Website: ulta-beauty
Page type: newsletter-management
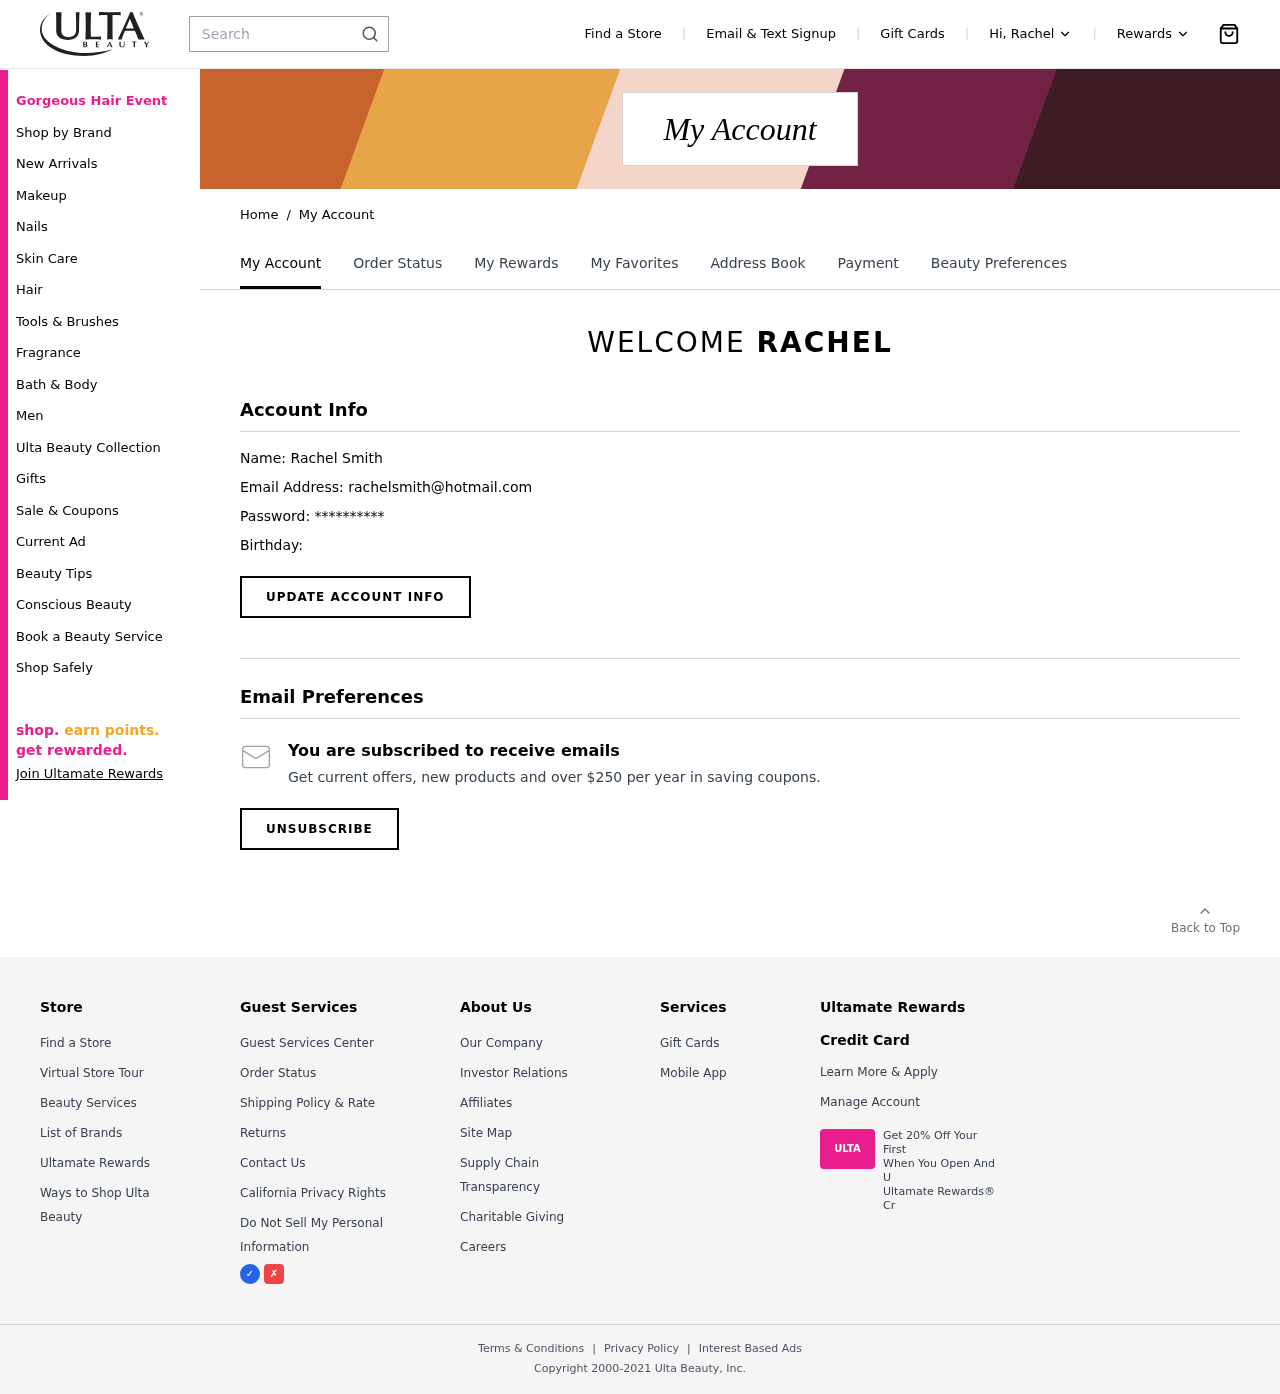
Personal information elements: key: PII_EMAIL
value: rachelsmith@hotmail.com
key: PII_FIRSTNAME
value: Rachel
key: PII_FIRSTNAME
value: RACHEL
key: PII_FULLNAME
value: Rachel Smith
Search elements: key: HEADER_SEARCH
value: Search